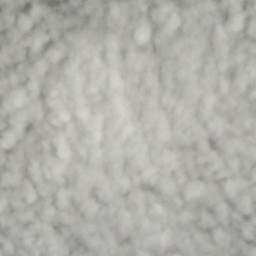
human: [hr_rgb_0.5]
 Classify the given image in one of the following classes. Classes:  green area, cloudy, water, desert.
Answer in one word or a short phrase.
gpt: cloudy